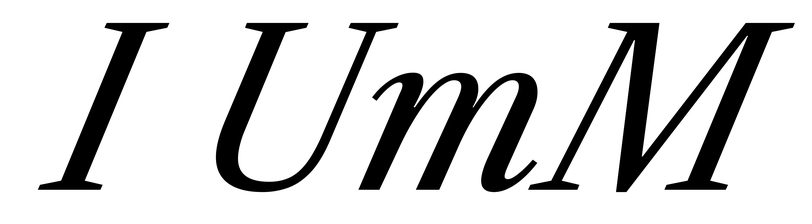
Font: LibreCaslonText-Italic_Italic